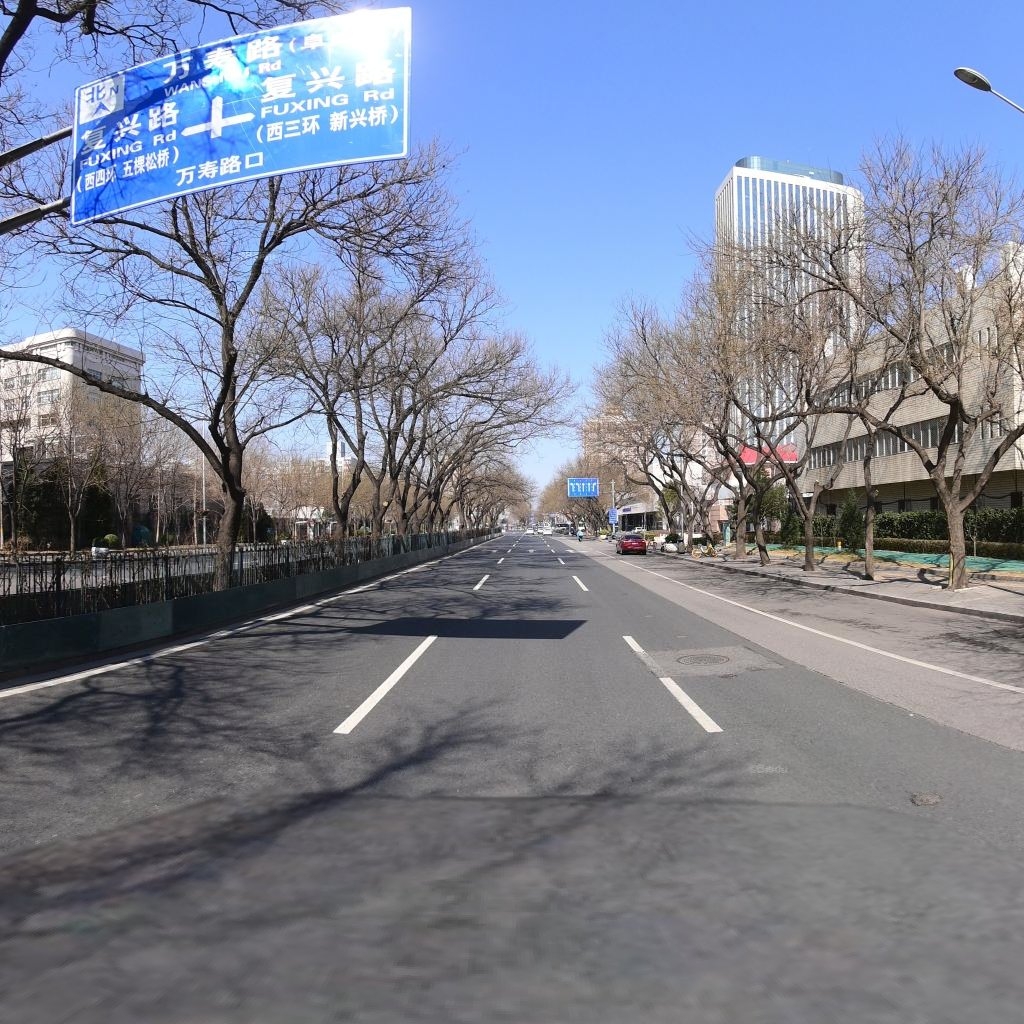
Region: Haidian
Road damage annotations: pothole, longitudinal crack, manhole cover